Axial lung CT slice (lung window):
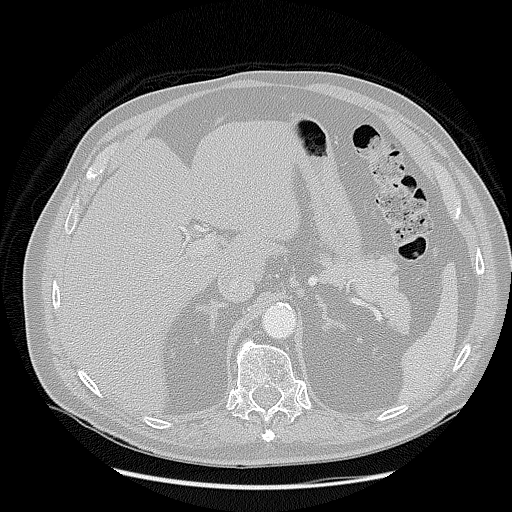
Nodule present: no